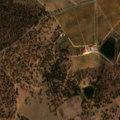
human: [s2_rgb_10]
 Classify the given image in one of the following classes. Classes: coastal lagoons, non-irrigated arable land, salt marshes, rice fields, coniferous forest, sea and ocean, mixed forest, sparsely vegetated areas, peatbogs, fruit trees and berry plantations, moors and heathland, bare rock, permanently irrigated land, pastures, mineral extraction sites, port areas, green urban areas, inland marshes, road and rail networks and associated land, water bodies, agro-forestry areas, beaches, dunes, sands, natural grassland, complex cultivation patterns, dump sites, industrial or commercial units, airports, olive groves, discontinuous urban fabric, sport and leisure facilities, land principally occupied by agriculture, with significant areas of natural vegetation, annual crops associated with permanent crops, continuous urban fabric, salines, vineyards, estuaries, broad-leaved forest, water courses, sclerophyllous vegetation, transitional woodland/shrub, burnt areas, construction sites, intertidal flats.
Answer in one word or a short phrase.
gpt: non-irrigated arable land, vineyards, complex cultivation patterns, agro-forestry areas